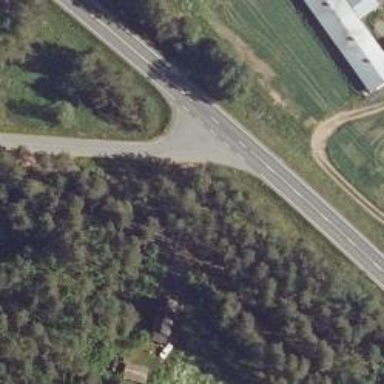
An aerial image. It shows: Road with "give way" sign.